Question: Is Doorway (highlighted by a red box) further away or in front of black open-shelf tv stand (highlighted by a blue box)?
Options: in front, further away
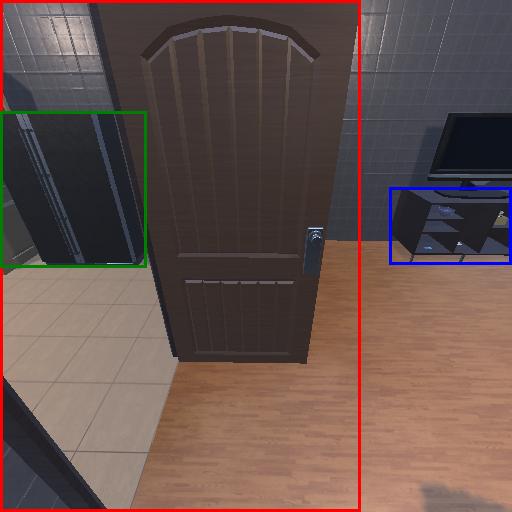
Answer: in front